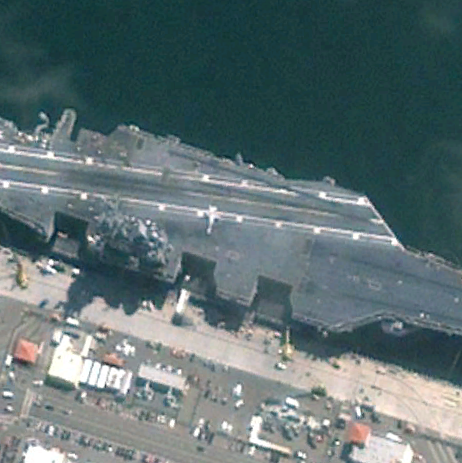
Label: aircraft_carrier